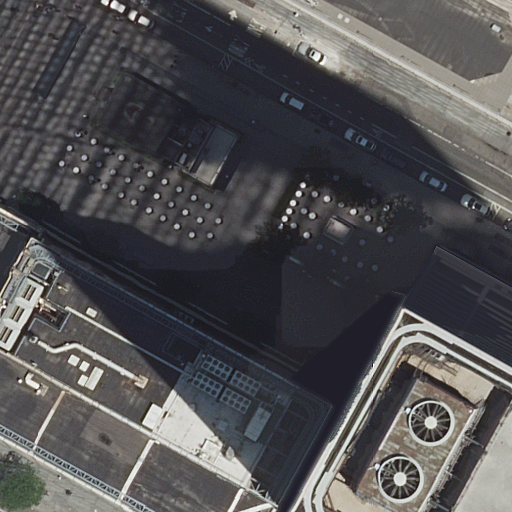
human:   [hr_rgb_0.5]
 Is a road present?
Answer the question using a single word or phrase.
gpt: yes

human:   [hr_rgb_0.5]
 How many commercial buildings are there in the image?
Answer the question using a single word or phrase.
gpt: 2

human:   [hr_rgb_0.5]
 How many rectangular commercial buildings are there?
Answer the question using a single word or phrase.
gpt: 2

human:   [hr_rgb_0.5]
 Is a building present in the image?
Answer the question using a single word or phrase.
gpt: yes

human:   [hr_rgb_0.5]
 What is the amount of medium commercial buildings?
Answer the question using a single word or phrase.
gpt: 1

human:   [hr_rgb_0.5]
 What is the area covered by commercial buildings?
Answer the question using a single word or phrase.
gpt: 1564m2

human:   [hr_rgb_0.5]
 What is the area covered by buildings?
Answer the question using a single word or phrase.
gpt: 6577m2

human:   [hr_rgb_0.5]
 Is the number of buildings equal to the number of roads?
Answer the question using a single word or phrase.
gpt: no

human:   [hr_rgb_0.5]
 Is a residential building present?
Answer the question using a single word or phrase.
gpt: yes

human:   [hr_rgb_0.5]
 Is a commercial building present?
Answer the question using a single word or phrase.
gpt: yes

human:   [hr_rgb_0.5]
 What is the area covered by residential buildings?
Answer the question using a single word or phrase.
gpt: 5013m2

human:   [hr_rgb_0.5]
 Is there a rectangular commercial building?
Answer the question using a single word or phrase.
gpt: yes

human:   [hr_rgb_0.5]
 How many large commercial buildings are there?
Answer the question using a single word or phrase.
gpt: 1

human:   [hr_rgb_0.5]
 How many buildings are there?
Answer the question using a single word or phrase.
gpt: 4

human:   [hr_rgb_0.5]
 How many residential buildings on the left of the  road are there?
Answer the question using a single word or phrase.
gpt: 1

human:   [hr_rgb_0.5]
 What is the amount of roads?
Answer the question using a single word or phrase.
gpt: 1

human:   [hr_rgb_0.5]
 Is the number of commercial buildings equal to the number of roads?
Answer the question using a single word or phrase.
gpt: no

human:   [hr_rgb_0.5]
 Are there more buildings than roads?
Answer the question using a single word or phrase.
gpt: yes

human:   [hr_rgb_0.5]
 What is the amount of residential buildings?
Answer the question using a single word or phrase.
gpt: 2

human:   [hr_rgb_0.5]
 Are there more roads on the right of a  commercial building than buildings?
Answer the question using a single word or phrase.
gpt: no

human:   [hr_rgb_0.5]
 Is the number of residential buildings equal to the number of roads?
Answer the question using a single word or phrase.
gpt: no

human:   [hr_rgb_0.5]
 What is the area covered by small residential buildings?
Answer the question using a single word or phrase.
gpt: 0m2

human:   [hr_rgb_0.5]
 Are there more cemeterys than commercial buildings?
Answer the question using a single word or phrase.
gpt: no

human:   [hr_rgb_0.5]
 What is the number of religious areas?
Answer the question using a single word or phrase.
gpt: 0

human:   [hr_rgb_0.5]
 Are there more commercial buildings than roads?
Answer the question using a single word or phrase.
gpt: yes

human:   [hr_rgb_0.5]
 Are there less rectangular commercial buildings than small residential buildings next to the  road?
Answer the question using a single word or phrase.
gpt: no

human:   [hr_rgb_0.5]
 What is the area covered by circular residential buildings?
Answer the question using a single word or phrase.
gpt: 0m2

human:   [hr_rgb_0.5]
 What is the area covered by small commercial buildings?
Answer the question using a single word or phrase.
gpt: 0m2

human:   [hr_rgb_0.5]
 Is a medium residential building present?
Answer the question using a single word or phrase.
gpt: yes

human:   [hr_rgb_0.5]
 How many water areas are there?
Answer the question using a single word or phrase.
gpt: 0

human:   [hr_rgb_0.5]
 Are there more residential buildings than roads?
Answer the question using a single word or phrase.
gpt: yes

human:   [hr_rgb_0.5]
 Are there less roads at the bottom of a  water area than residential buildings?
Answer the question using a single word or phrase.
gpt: yes

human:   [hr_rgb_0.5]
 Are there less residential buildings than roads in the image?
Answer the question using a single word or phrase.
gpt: no

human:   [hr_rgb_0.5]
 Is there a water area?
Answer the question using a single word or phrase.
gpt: no

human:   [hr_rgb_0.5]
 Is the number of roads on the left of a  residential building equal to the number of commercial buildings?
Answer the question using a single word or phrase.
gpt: no

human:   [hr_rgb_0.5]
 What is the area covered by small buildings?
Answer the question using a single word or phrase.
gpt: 0m2

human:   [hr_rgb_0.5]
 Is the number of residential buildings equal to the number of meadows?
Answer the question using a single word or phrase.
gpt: no

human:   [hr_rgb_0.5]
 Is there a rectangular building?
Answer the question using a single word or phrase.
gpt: yes

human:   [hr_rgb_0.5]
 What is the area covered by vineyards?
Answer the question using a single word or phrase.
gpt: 0m2

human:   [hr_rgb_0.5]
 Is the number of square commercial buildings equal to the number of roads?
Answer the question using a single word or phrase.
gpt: no

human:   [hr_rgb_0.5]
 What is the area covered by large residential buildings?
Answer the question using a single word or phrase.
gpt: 4699m2

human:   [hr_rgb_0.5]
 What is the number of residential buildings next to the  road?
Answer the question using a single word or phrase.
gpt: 2

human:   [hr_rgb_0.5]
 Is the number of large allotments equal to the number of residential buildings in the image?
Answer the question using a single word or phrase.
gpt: no

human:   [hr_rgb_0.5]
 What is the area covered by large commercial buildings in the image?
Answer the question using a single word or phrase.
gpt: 1392m2

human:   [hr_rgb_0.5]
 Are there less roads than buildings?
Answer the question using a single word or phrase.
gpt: yes

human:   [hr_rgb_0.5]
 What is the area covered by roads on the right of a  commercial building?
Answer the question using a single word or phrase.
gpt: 0m2

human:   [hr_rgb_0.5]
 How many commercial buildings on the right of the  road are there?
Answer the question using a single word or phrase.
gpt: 0

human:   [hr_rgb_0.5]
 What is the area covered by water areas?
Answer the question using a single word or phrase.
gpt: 0m2

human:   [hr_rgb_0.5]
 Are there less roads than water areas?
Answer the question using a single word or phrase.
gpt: no

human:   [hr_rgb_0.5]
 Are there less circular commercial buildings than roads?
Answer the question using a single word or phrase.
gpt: yes

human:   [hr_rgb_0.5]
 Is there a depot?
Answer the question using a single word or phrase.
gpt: no

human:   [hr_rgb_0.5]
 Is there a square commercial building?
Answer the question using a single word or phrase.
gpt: no

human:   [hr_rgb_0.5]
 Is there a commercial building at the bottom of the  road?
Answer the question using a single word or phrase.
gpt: yes

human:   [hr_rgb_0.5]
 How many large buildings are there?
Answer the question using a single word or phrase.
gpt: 2

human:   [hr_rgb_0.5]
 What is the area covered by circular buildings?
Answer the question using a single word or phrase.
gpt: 0m2

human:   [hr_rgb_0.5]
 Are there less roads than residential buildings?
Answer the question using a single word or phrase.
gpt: yes

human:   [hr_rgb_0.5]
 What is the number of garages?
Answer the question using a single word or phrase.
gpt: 0

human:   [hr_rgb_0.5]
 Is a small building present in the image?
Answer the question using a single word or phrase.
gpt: no

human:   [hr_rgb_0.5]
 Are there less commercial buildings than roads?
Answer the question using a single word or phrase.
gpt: no

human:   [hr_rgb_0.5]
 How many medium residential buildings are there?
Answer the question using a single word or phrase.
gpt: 1

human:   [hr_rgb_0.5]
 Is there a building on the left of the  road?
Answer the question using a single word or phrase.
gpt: yes

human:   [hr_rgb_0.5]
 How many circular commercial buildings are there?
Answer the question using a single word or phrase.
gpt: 0

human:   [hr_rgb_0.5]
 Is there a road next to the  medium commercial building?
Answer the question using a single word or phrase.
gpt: yes

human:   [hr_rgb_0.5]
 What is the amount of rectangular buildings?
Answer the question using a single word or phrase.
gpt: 3